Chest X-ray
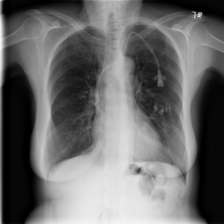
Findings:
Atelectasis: negative
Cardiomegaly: negative
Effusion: negative
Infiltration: negative
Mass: negative
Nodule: negative
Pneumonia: negative
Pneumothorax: negative
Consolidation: negative
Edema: negative
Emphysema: negative
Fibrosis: negative
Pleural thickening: negative
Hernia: negative